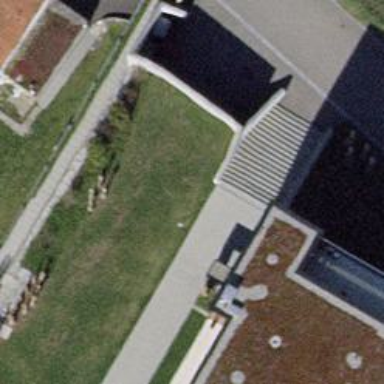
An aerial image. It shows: Set of concrete steps.